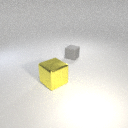
small gray rubber cube behind large yellow metal cube